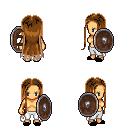
a pixel art fantasy rpg character, female body template, human, tanned skin, gray tattered cape, white pants, brown extra-long hairstyle, black slippers, shield, four views (front, back, left, right), 2x2 character sprite sheet, small pixel art, hard edges, no anti-aliasing